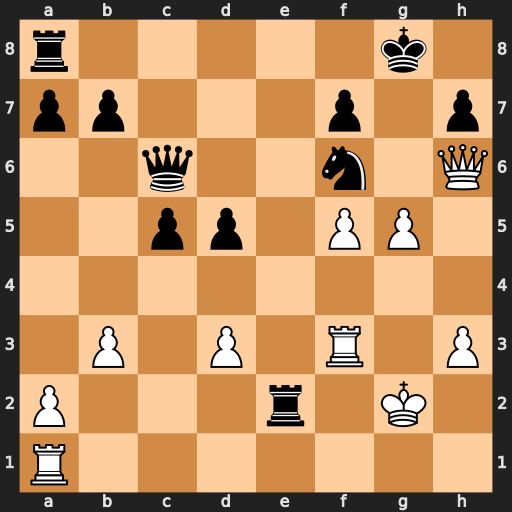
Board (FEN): r5k1/pp3p1p/2q2n1Q/2pp1PP1/8/1P1P1R1P/P3r1K1/R7
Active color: w
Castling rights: -
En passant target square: -
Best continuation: Kf1 Nh5 Qxc6